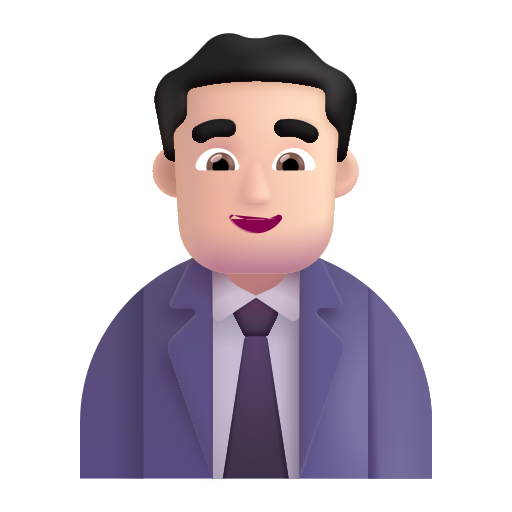
man office worker color light